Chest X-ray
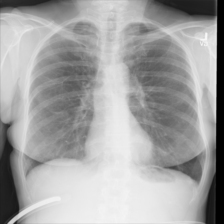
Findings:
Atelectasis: negative
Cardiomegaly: negative
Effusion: negative
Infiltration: negative
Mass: negative
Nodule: negative
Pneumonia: negative
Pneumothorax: negative
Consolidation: negative
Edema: negative
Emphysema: negative
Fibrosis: negative
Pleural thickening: negative
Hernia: negative